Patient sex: M
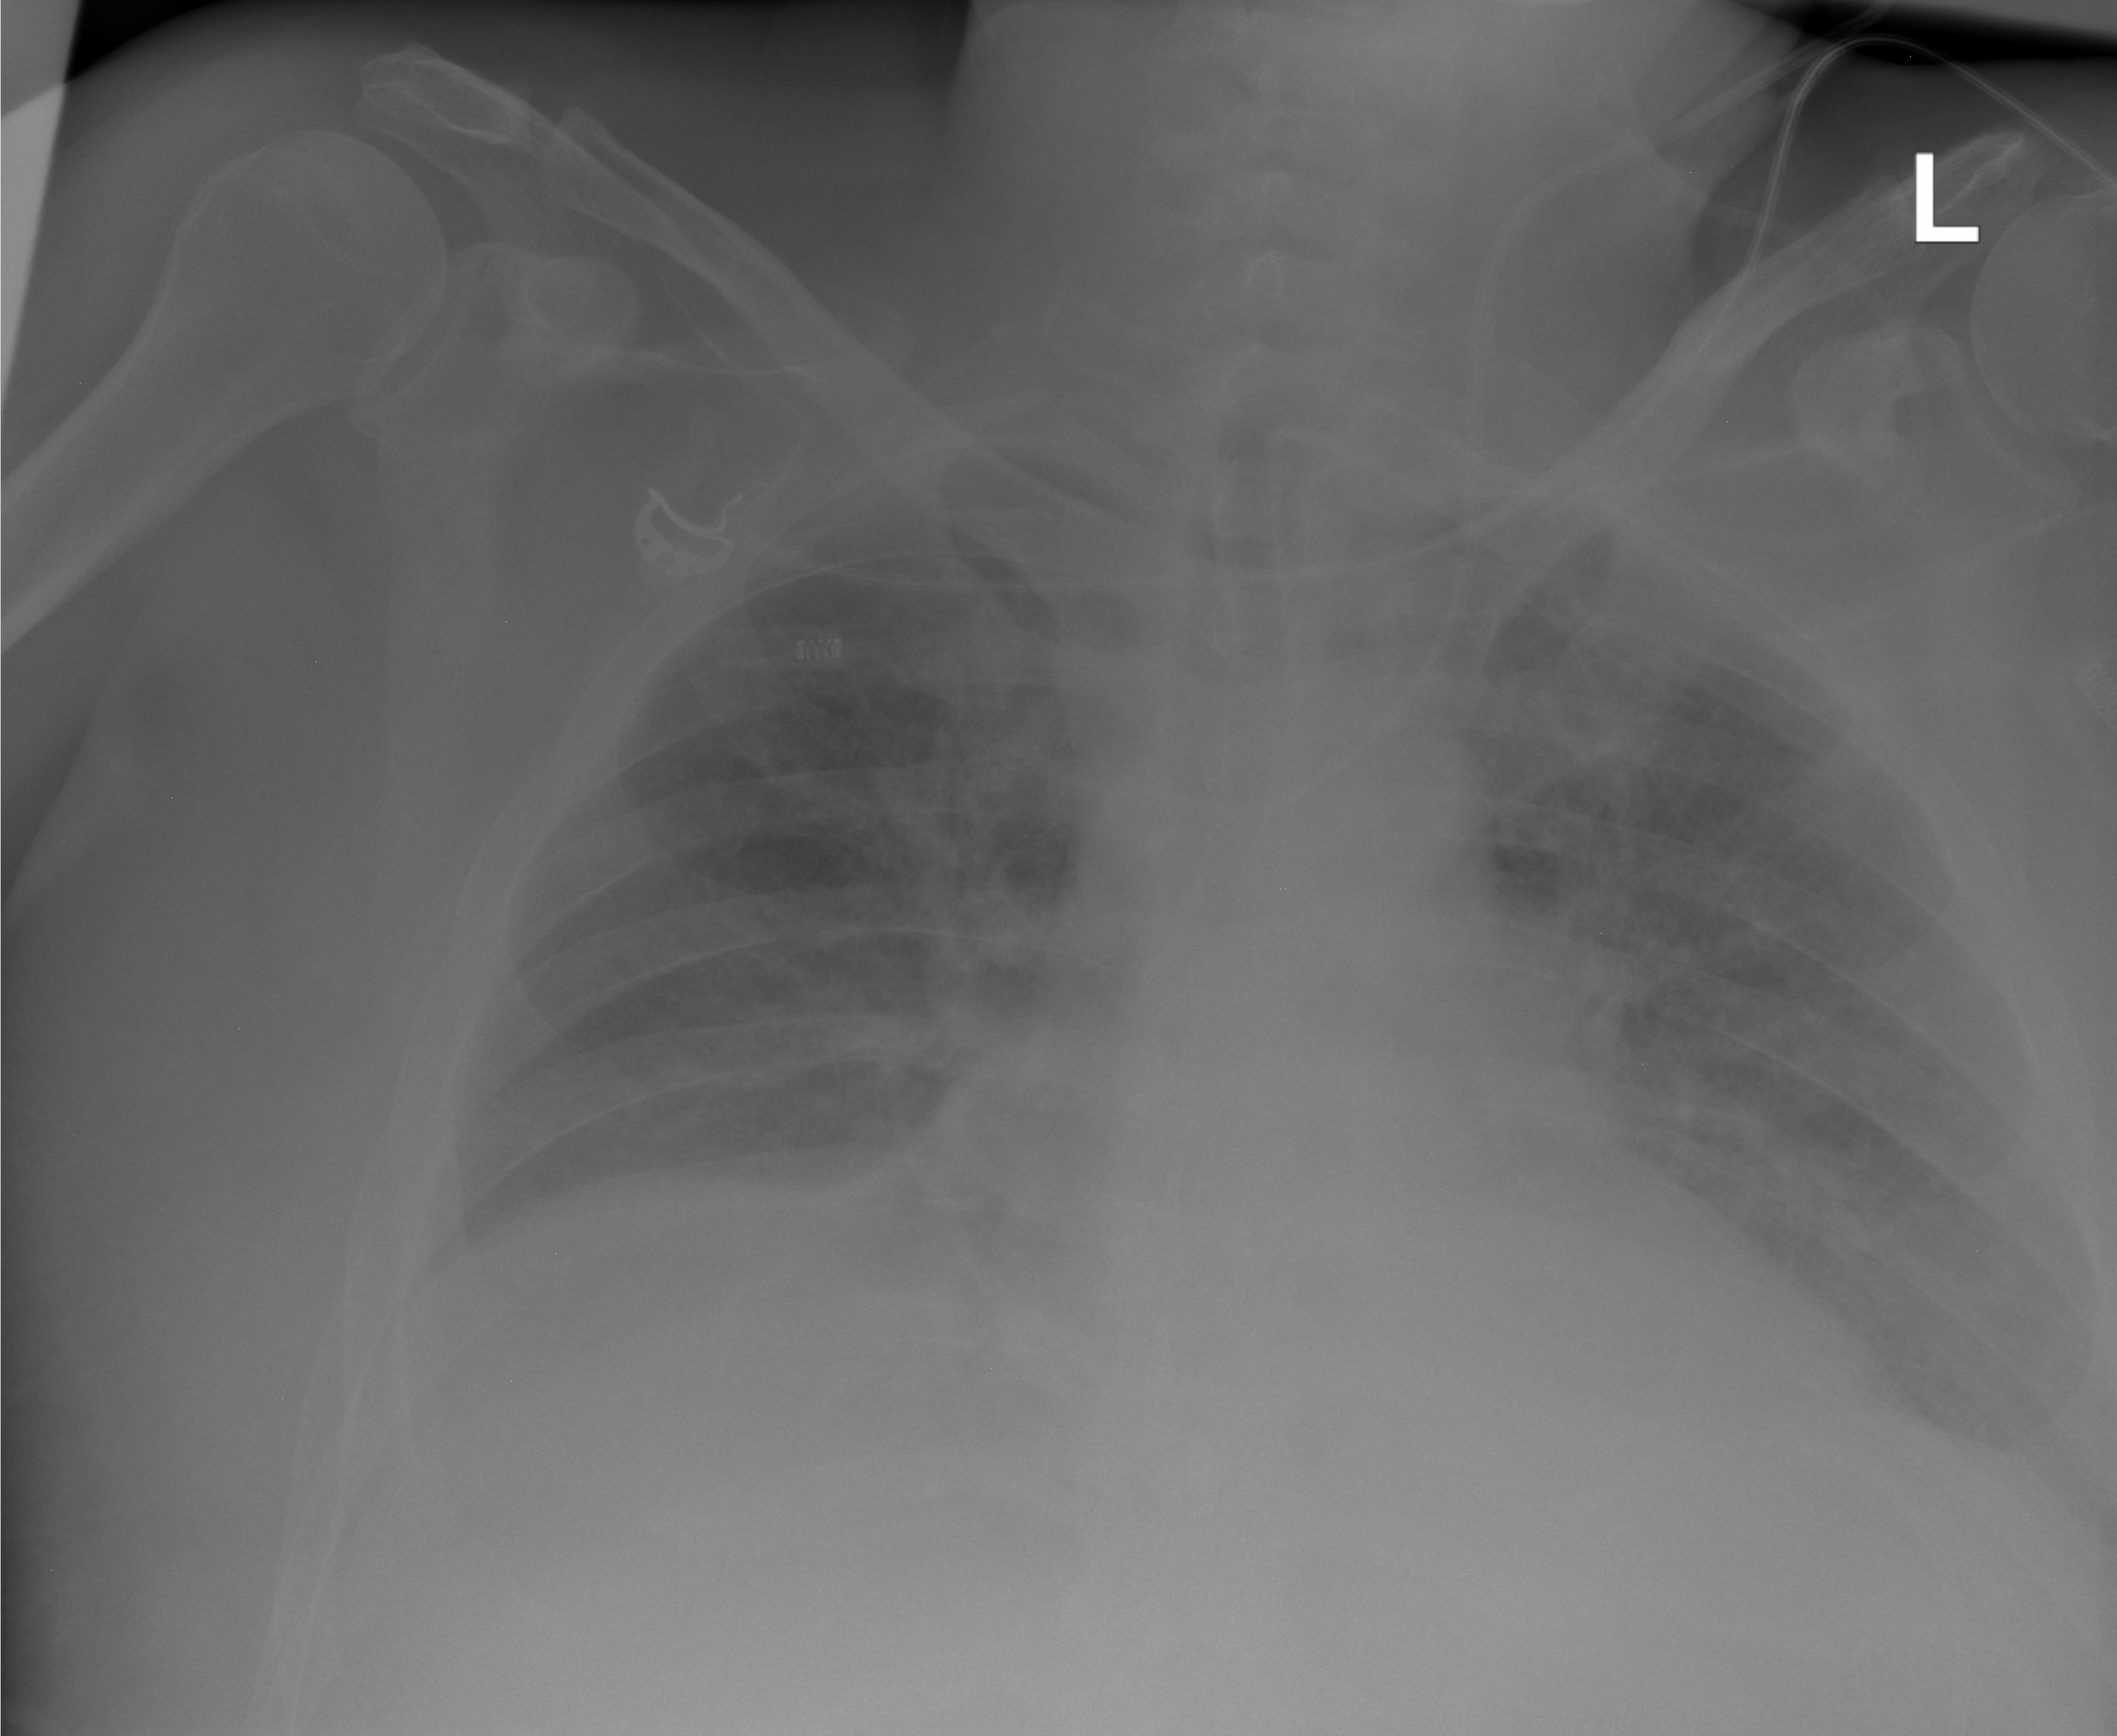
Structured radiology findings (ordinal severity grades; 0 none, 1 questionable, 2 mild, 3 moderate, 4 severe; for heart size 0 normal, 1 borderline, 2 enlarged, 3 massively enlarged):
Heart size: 0
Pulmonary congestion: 2
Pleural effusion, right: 0
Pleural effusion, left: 2
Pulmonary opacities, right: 1
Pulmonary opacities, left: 1
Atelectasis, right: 0
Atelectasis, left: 0